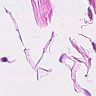
Metastatic tissue present: no